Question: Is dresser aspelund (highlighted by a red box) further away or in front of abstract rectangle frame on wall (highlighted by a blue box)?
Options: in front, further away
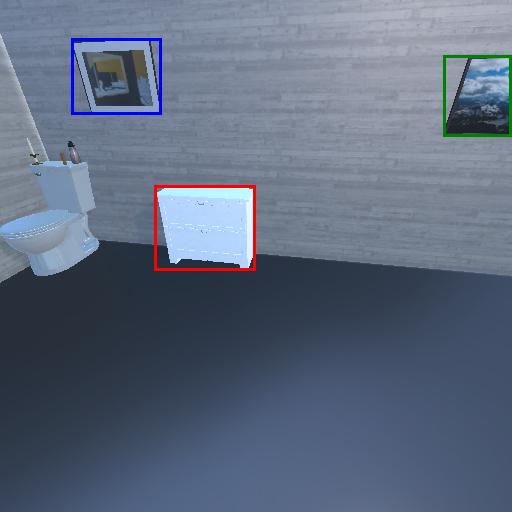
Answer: in front